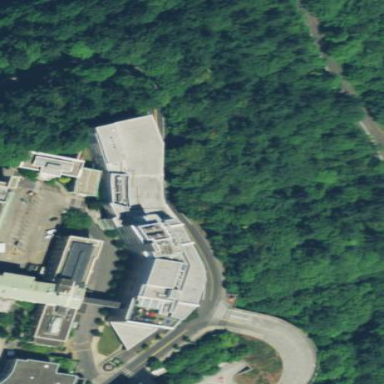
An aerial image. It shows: Hospital providing healthcare services.